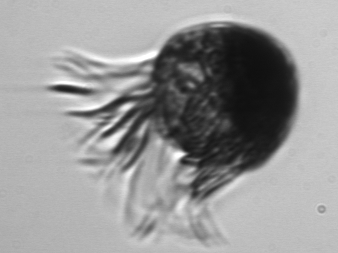
Label: Pelagostrobilidium